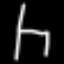
Label: chair